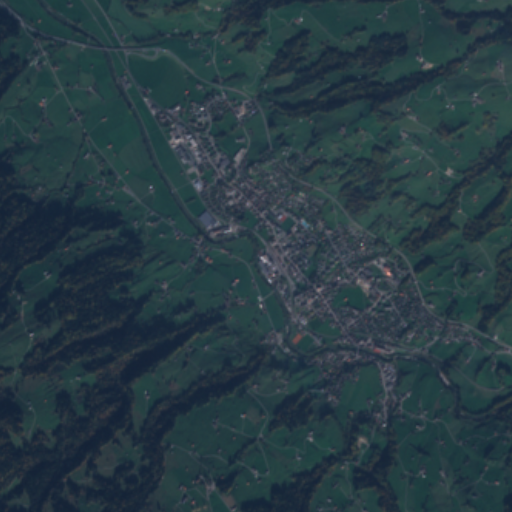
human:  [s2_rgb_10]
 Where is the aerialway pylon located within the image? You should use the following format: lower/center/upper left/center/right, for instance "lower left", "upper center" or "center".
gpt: The aerialway pylon is located in the lower left of the image.
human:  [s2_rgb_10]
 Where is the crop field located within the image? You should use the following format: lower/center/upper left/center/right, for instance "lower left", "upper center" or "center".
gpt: The crop field is located in the upper left of the image.
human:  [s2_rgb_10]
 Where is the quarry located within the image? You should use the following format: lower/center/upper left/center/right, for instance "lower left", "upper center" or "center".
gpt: The quarry is located in the lower right of the image.
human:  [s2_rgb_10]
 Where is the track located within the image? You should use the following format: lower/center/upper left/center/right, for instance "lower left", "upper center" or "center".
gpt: The track is located in the center of the image.
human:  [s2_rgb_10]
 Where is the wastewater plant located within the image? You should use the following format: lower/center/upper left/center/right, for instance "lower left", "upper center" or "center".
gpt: The wastewater plant is located in the upper left of the image.
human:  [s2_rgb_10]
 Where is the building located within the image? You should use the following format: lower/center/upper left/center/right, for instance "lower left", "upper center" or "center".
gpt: There is no building in the image.